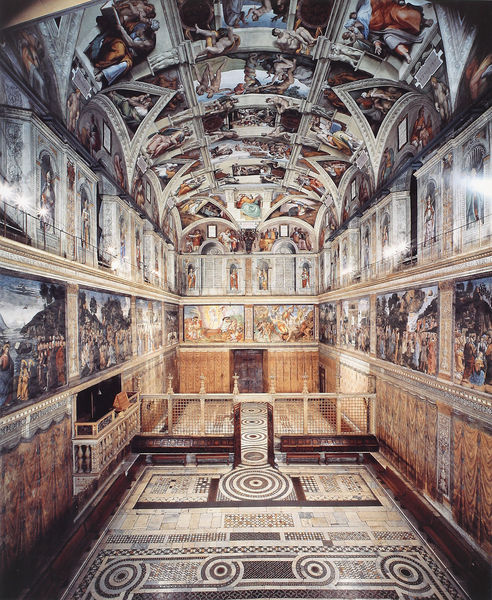
Titel: Sixtinische Kapelle
Künstler: Baccio Pontelli
Standort: Rom, Vatikan, Sixtinische Kapelle (EU - I - Latium)
Schlagwörter: blau, gemälde, himmel, braun, holz, marmor, schmuck, tür, rot, muster, architektur, stein, steine, innenraum, gitter, kirche, boden, gold, decke, schiff, bilder, fußboden, saal, ornamente, verzierung, wandgemälde, halle, eingang, gang, gewölbe, kloster, dom, fliesen, kreise, mosaik, kunst, altar, musterung, deckengemälde, fresko, sizilien, malereien, abtrennung, sixtinische kapelle, geold, fasettendecke, facettendecke